Field crop: maize
Growth stage: 2
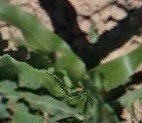
Species: maize